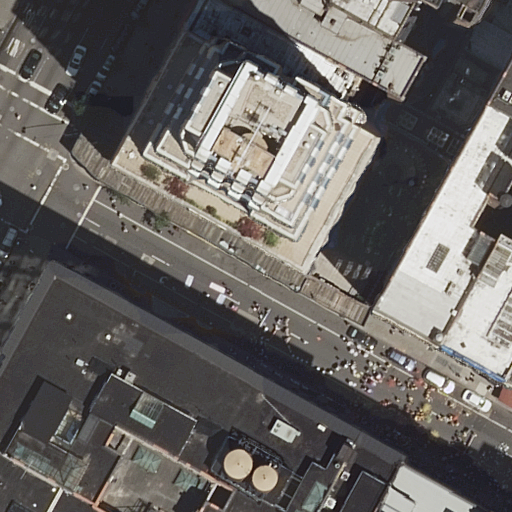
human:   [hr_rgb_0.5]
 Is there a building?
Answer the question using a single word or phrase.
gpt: yes

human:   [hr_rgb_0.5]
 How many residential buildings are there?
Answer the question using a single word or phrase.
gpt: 11

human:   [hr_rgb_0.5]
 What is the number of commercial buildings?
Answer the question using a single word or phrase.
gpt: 0

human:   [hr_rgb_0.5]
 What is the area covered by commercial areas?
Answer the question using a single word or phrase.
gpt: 0m2

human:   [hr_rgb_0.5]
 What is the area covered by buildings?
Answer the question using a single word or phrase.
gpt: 4014m2

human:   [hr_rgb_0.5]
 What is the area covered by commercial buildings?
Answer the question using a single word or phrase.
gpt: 0m2

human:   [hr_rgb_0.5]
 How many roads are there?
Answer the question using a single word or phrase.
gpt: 2

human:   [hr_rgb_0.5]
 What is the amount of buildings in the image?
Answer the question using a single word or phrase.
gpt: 11

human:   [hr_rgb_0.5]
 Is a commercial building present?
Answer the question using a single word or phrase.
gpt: no

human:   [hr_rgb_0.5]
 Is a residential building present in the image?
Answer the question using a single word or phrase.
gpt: yes

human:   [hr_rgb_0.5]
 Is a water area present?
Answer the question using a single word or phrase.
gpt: no

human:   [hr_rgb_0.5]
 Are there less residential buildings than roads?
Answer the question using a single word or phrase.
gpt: no

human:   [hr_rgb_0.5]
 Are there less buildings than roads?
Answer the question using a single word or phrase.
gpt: no

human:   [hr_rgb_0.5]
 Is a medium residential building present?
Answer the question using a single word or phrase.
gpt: yes

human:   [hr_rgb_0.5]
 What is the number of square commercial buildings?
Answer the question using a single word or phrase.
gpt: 0

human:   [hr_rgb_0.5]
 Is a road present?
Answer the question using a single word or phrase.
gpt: yes

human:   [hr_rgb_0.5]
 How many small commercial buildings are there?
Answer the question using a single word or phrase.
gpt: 0

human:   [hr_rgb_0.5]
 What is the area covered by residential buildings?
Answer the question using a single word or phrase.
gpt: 4014m2

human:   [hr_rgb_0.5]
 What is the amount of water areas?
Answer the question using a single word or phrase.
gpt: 0

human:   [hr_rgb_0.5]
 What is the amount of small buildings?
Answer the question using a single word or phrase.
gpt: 5

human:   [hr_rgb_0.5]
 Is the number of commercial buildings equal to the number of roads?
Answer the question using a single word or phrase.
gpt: no

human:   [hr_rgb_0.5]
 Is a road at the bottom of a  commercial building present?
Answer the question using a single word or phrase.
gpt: no

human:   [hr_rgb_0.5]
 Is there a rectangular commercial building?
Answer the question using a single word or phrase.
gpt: no

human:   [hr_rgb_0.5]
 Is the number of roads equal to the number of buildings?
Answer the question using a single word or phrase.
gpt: no

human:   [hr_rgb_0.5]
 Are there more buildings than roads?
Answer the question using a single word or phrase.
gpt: yes

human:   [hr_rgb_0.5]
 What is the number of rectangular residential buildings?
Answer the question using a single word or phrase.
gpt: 7

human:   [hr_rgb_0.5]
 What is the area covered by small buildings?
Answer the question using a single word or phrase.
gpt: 241m2

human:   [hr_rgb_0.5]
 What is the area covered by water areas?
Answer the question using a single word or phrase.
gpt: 0m2

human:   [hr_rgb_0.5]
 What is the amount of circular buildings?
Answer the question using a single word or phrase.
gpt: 0

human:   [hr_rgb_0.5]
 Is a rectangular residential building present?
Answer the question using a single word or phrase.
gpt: yes

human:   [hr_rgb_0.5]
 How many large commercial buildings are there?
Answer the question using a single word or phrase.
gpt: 0

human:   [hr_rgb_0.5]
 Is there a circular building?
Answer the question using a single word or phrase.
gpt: no

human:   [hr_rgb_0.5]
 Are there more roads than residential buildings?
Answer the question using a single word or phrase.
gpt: no

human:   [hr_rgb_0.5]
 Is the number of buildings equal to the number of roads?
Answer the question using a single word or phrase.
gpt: no

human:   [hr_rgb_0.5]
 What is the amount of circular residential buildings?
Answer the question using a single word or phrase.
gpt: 0

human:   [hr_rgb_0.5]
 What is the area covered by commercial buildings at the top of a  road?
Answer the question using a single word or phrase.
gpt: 0m2

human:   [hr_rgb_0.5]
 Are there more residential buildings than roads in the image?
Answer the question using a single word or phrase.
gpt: yes

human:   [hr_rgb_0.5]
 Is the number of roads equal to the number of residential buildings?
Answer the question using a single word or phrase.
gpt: no

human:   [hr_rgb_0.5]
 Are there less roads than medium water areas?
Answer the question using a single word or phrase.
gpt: no

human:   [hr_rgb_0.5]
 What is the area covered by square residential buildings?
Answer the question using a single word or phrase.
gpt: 0m2

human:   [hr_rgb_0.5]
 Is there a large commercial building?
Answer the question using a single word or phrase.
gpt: no

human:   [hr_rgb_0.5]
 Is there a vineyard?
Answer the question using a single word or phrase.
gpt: no

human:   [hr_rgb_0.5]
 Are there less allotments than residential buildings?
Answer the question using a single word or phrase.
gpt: yes

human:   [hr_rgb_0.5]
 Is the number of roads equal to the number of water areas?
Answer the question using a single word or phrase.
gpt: no

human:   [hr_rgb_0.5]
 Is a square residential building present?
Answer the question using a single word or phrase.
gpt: no

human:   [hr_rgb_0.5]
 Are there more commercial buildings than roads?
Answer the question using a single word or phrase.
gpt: no

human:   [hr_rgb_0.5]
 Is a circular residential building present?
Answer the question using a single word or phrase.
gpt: no

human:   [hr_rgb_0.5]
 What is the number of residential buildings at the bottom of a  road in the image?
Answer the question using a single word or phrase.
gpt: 2

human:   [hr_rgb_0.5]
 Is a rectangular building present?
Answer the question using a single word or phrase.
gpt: yes

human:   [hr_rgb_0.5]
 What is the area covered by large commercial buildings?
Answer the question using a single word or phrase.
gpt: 0m2

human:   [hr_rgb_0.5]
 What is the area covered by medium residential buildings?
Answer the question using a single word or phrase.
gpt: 637m2

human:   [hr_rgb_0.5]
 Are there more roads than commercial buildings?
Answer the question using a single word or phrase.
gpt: yes

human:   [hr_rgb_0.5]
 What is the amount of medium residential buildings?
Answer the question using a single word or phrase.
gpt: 3

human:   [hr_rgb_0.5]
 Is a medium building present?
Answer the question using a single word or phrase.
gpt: yes

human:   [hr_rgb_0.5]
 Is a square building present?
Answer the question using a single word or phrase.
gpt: no

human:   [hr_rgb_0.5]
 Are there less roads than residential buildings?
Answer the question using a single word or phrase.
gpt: yes

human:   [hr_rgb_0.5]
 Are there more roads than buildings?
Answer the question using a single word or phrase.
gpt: no

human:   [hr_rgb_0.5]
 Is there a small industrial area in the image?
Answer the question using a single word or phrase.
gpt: no

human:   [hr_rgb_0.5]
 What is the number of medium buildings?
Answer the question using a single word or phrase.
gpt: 3

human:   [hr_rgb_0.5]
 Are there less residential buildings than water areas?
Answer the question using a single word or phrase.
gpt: no

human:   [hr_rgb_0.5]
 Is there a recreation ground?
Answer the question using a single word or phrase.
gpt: no

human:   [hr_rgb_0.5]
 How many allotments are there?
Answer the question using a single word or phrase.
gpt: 0

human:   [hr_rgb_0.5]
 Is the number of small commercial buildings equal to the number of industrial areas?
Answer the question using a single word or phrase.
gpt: yes

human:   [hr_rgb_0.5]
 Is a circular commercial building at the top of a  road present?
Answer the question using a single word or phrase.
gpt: no